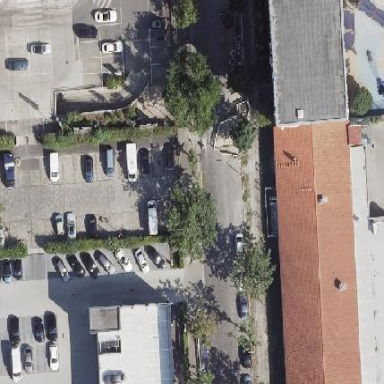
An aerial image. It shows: Street side parking area.